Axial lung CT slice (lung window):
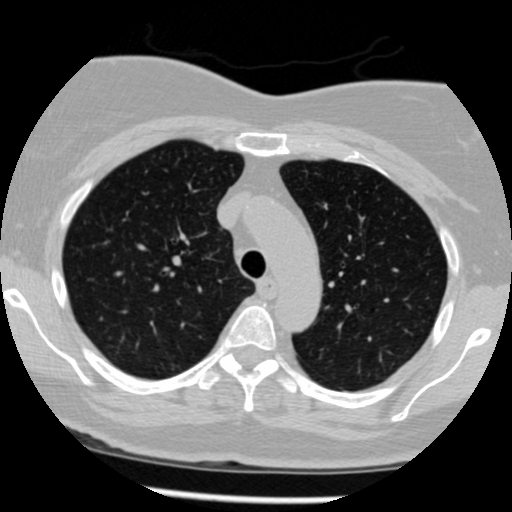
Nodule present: no